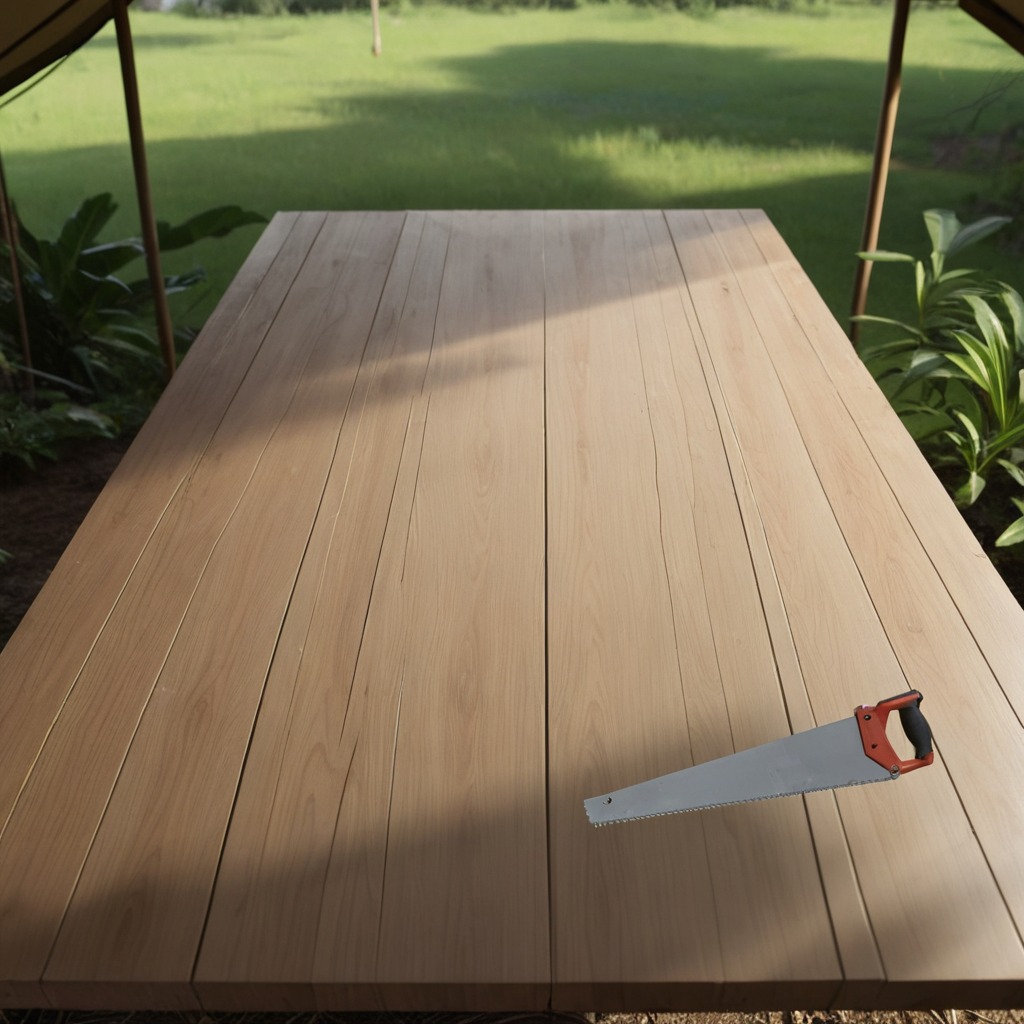
A metal saw is lying on a wooden table inside a jungle field workshop tent.